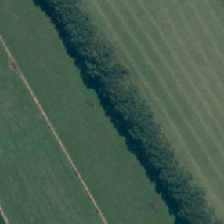
Land cover: deciduous_hardwood